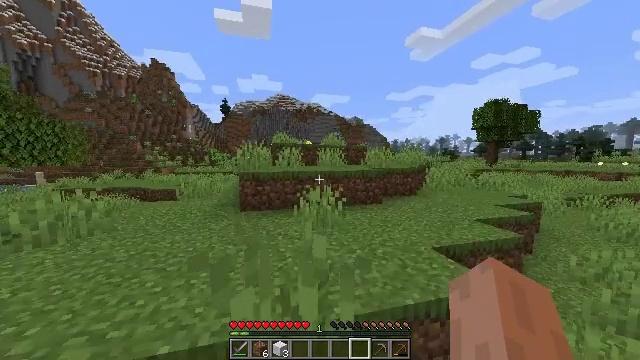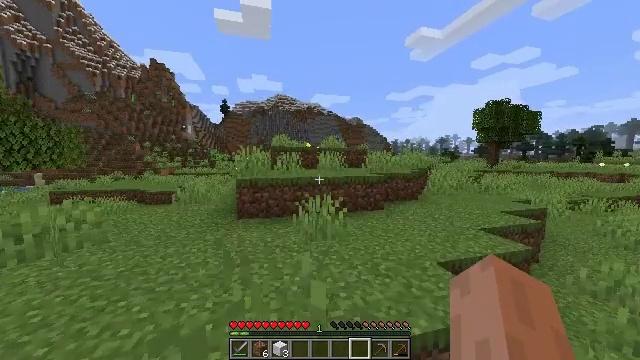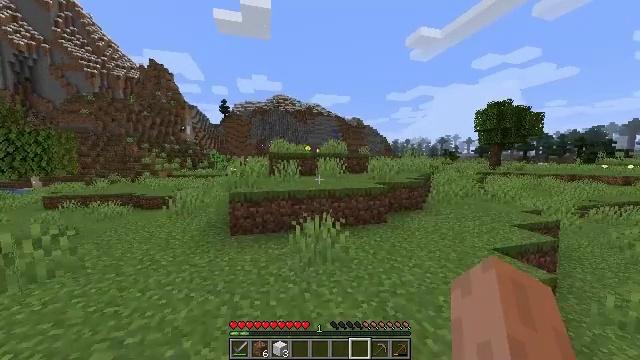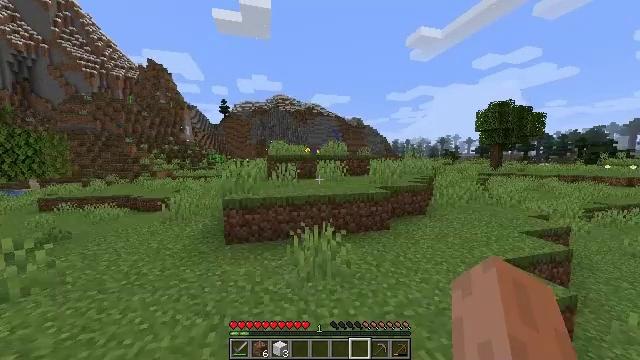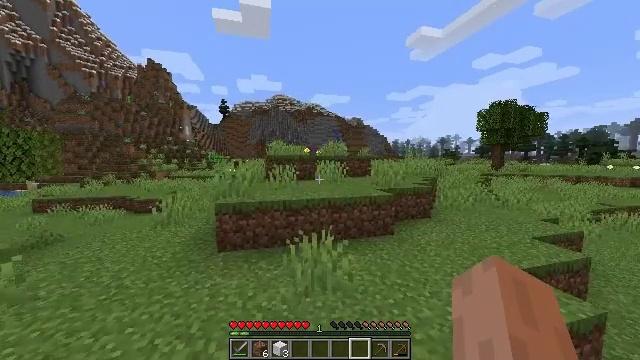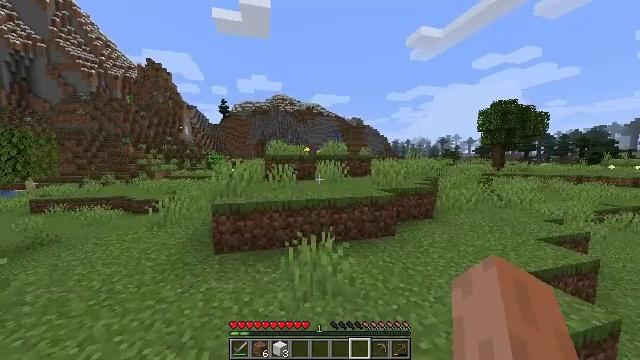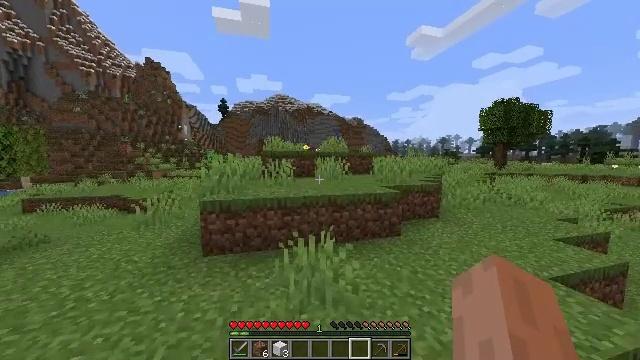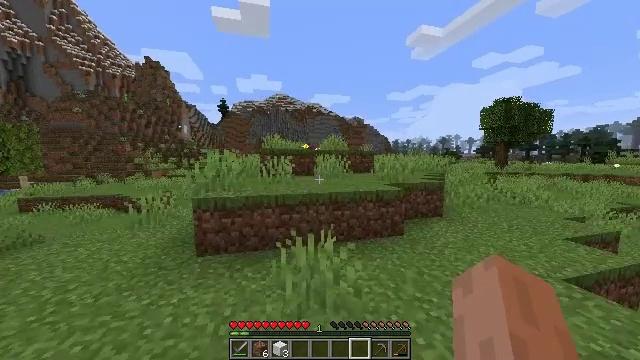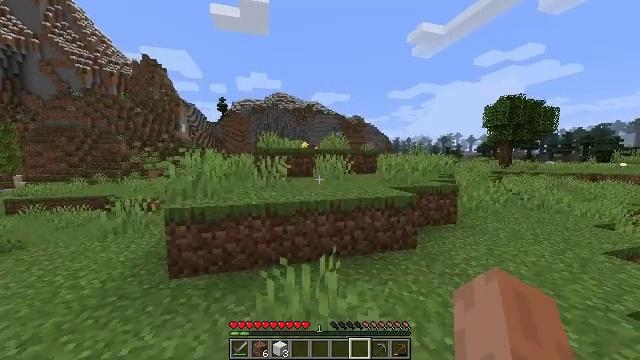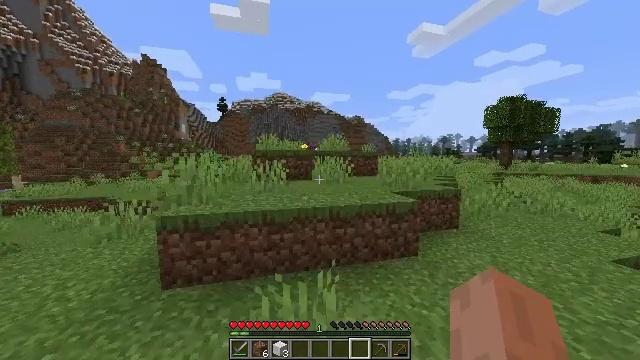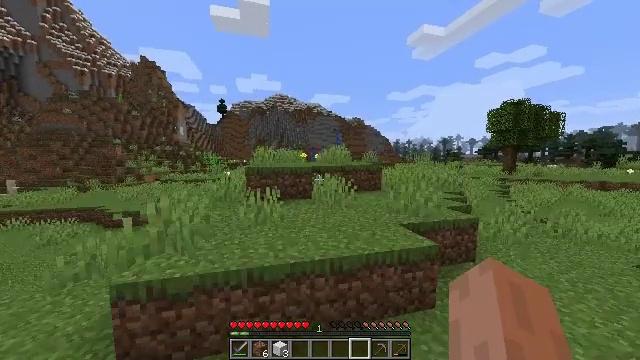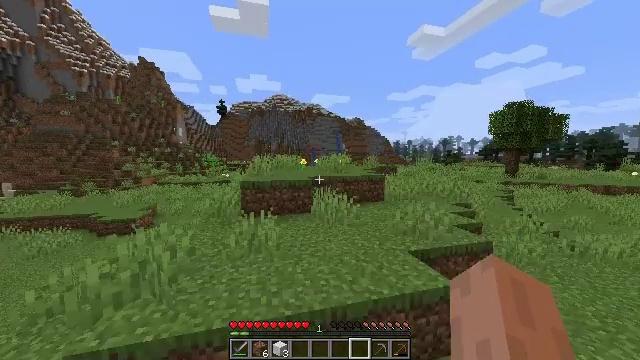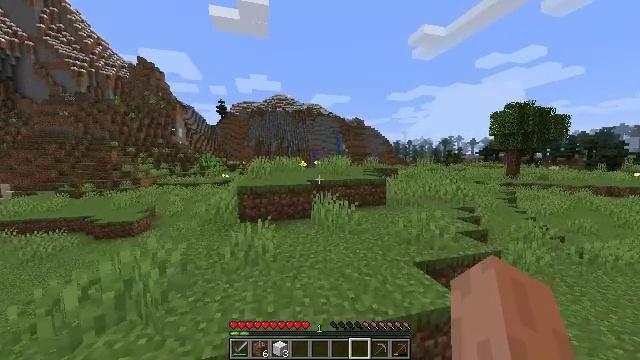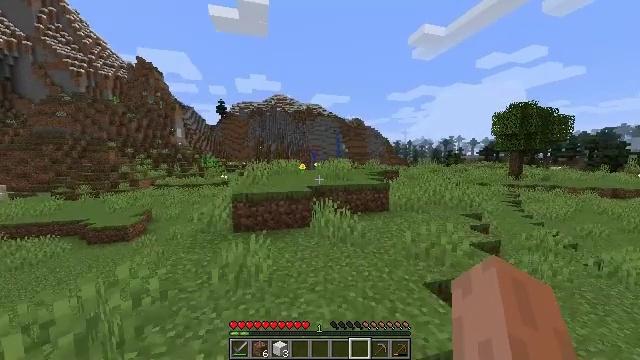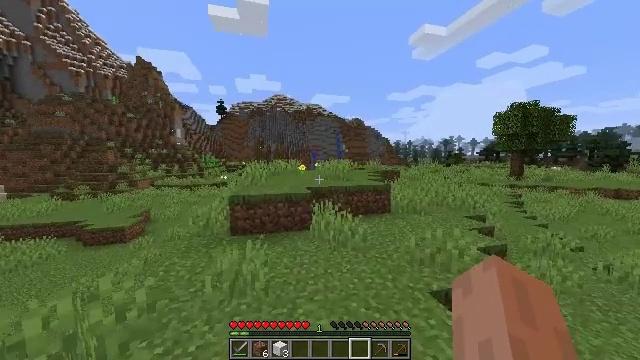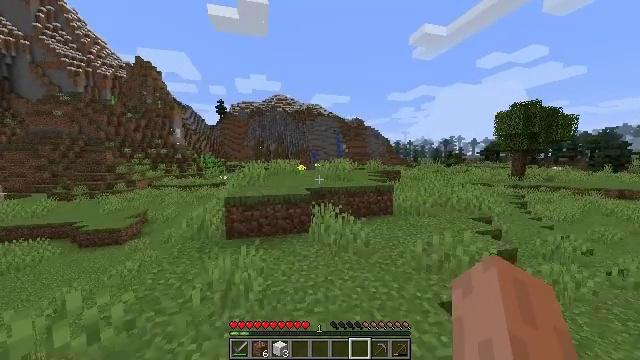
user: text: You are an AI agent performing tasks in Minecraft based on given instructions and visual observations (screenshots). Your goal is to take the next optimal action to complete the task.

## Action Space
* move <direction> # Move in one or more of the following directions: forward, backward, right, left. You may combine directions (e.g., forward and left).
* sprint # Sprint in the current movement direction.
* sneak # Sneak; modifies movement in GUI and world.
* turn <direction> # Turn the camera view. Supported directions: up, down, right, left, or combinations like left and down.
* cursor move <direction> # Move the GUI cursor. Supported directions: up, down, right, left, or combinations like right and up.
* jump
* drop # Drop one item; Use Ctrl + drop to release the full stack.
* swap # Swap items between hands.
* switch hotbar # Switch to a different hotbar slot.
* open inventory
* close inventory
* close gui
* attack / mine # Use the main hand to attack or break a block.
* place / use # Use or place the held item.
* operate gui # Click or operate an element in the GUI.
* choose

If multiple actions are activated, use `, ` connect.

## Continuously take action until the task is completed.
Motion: motion action
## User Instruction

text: Craft cooked mutton using raw mutton and a heat source.
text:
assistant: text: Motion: move forward, jump
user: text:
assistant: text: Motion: move forward, jump
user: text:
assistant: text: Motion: move forward, jump
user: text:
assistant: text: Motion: move forward, jump
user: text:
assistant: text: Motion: move forward, jump
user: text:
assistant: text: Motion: move forward, jump
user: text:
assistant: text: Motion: move forward, jump
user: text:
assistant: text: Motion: move forward, jump
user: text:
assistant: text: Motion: move forward, jump
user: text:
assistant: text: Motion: move forward
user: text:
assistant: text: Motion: move forward
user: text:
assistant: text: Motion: move forward
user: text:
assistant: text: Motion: move forward
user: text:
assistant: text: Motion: move forward, jump
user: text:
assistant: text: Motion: move forward, jump
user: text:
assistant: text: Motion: move forward, jump
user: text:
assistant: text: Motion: move forward, jump
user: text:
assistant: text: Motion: move forward, jump
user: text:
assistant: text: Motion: move forward, jump
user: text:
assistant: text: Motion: move forward, jump
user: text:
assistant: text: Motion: move forward, jump
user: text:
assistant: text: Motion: move forward, jump
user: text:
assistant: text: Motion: move forward, jump
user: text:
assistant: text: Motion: move forward, jump
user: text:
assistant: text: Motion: move forward, jump
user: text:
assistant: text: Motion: move forward, jump
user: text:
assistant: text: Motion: move forward, jump
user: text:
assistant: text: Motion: move forward, jump
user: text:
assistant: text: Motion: move forward, jump
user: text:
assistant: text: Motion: move forward